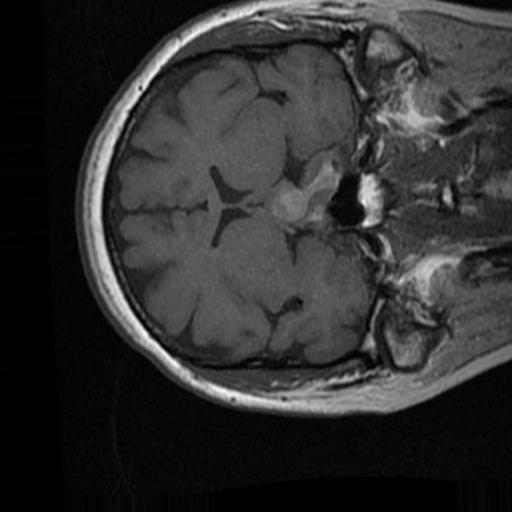
Label: brain_tumor